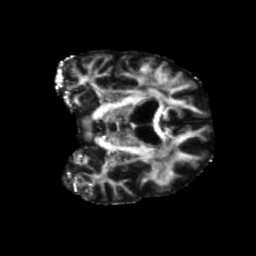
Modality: FA
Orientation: coronal
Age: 68
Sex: male
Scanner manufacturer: siemens
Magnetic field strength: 3 T
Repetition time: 5.25 s
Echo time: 0.08 s